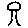
Label: tree